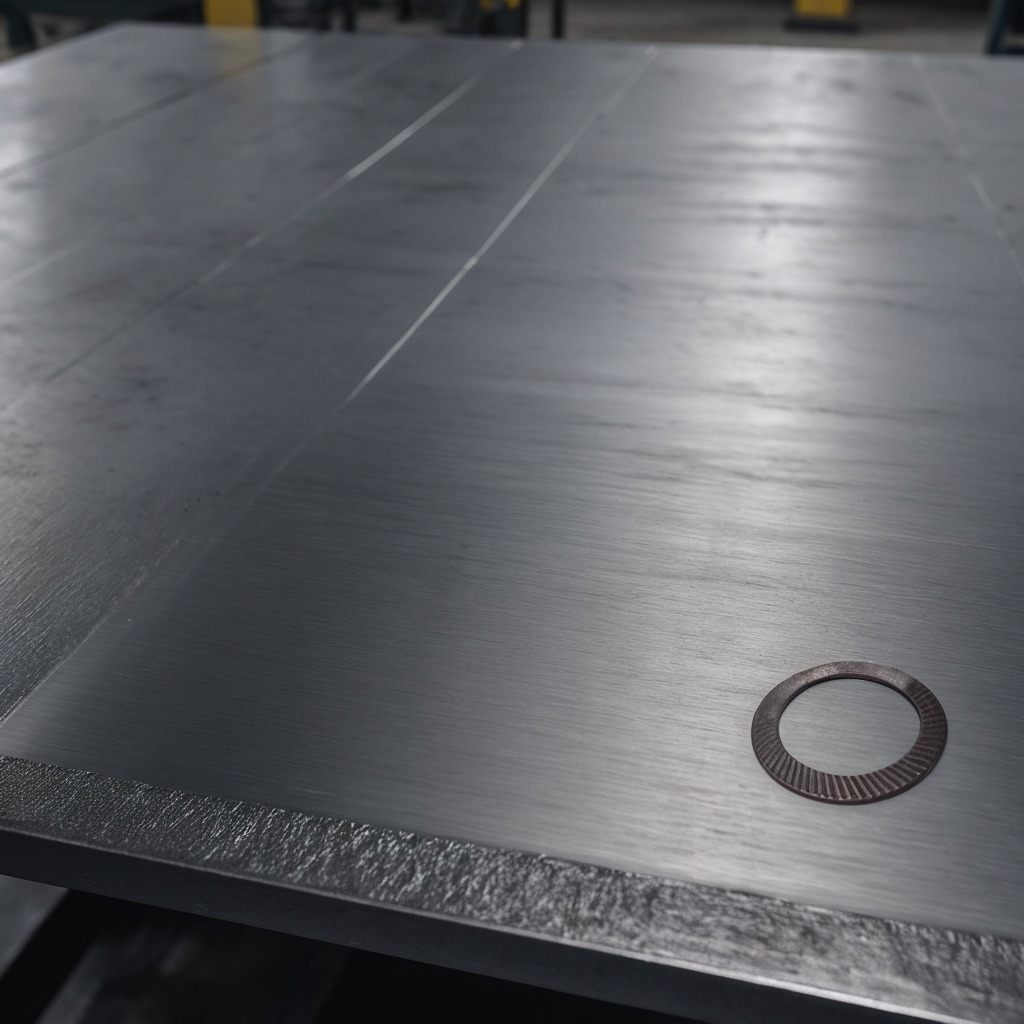
A flat metal washer is lying on the cold steel table in a mining workshop.